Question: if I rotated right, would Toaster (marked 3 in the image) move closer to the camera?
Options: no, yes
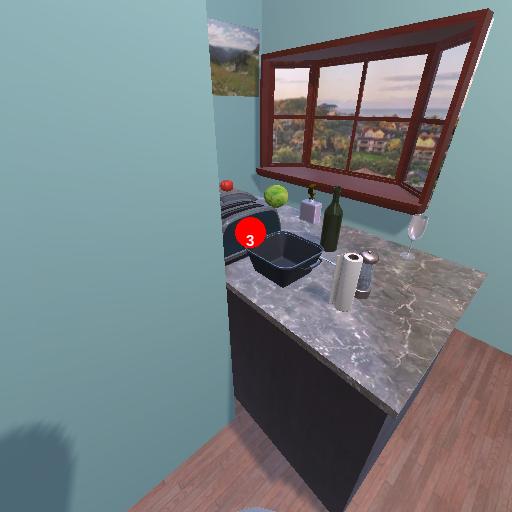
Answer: no